Question: '''
<div class="container_16">
<div class="clear"></div>
<div class="grid_8 alpha search shadow">
</div>
<div class="grid_8 omega search shadow">
</div>
</div>
'''
With this code, the layout works but has a small offset to the right (3px or something like this). (search shadow are custom classes which just relate to the width and the background-image, no padding / margin etc.)
It looks like this:

What could be the reason?
Without using alpha and omega the layout floats into the next row! (2 boxes on the right side of the layout, one exactly over the other!)
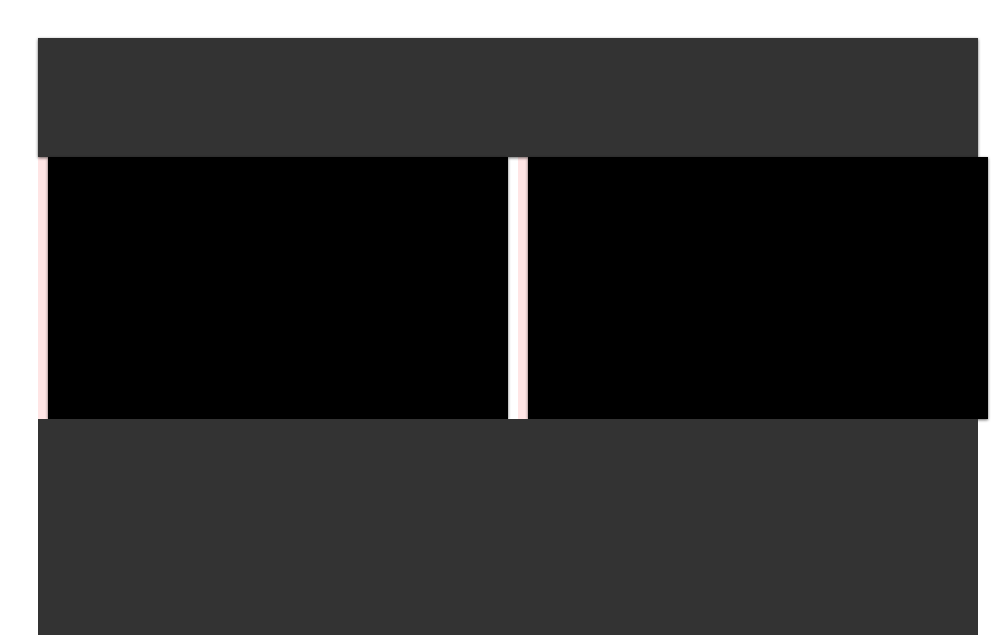
Answer: In the 960 grid framework the CSS class of "grid_8" has these CSS properties:
'''
display: inline;
float: left;
margin-left: 10px;
margin-right: 10px;
'''
I'm sensing that you haven't gone through the CSS file of the 960 grid framework. I would recommend that you at least read what the classes you are using entail.
For instance:
'''
/* 'Grid >> Children (Alpha ~ First, Omega ~ Last)
----------------------------------------------------------------------------------------------------*/
.alpha {
margin-left: 0;
}
.omega {
margin-right: 0;
}
'''